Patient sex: M
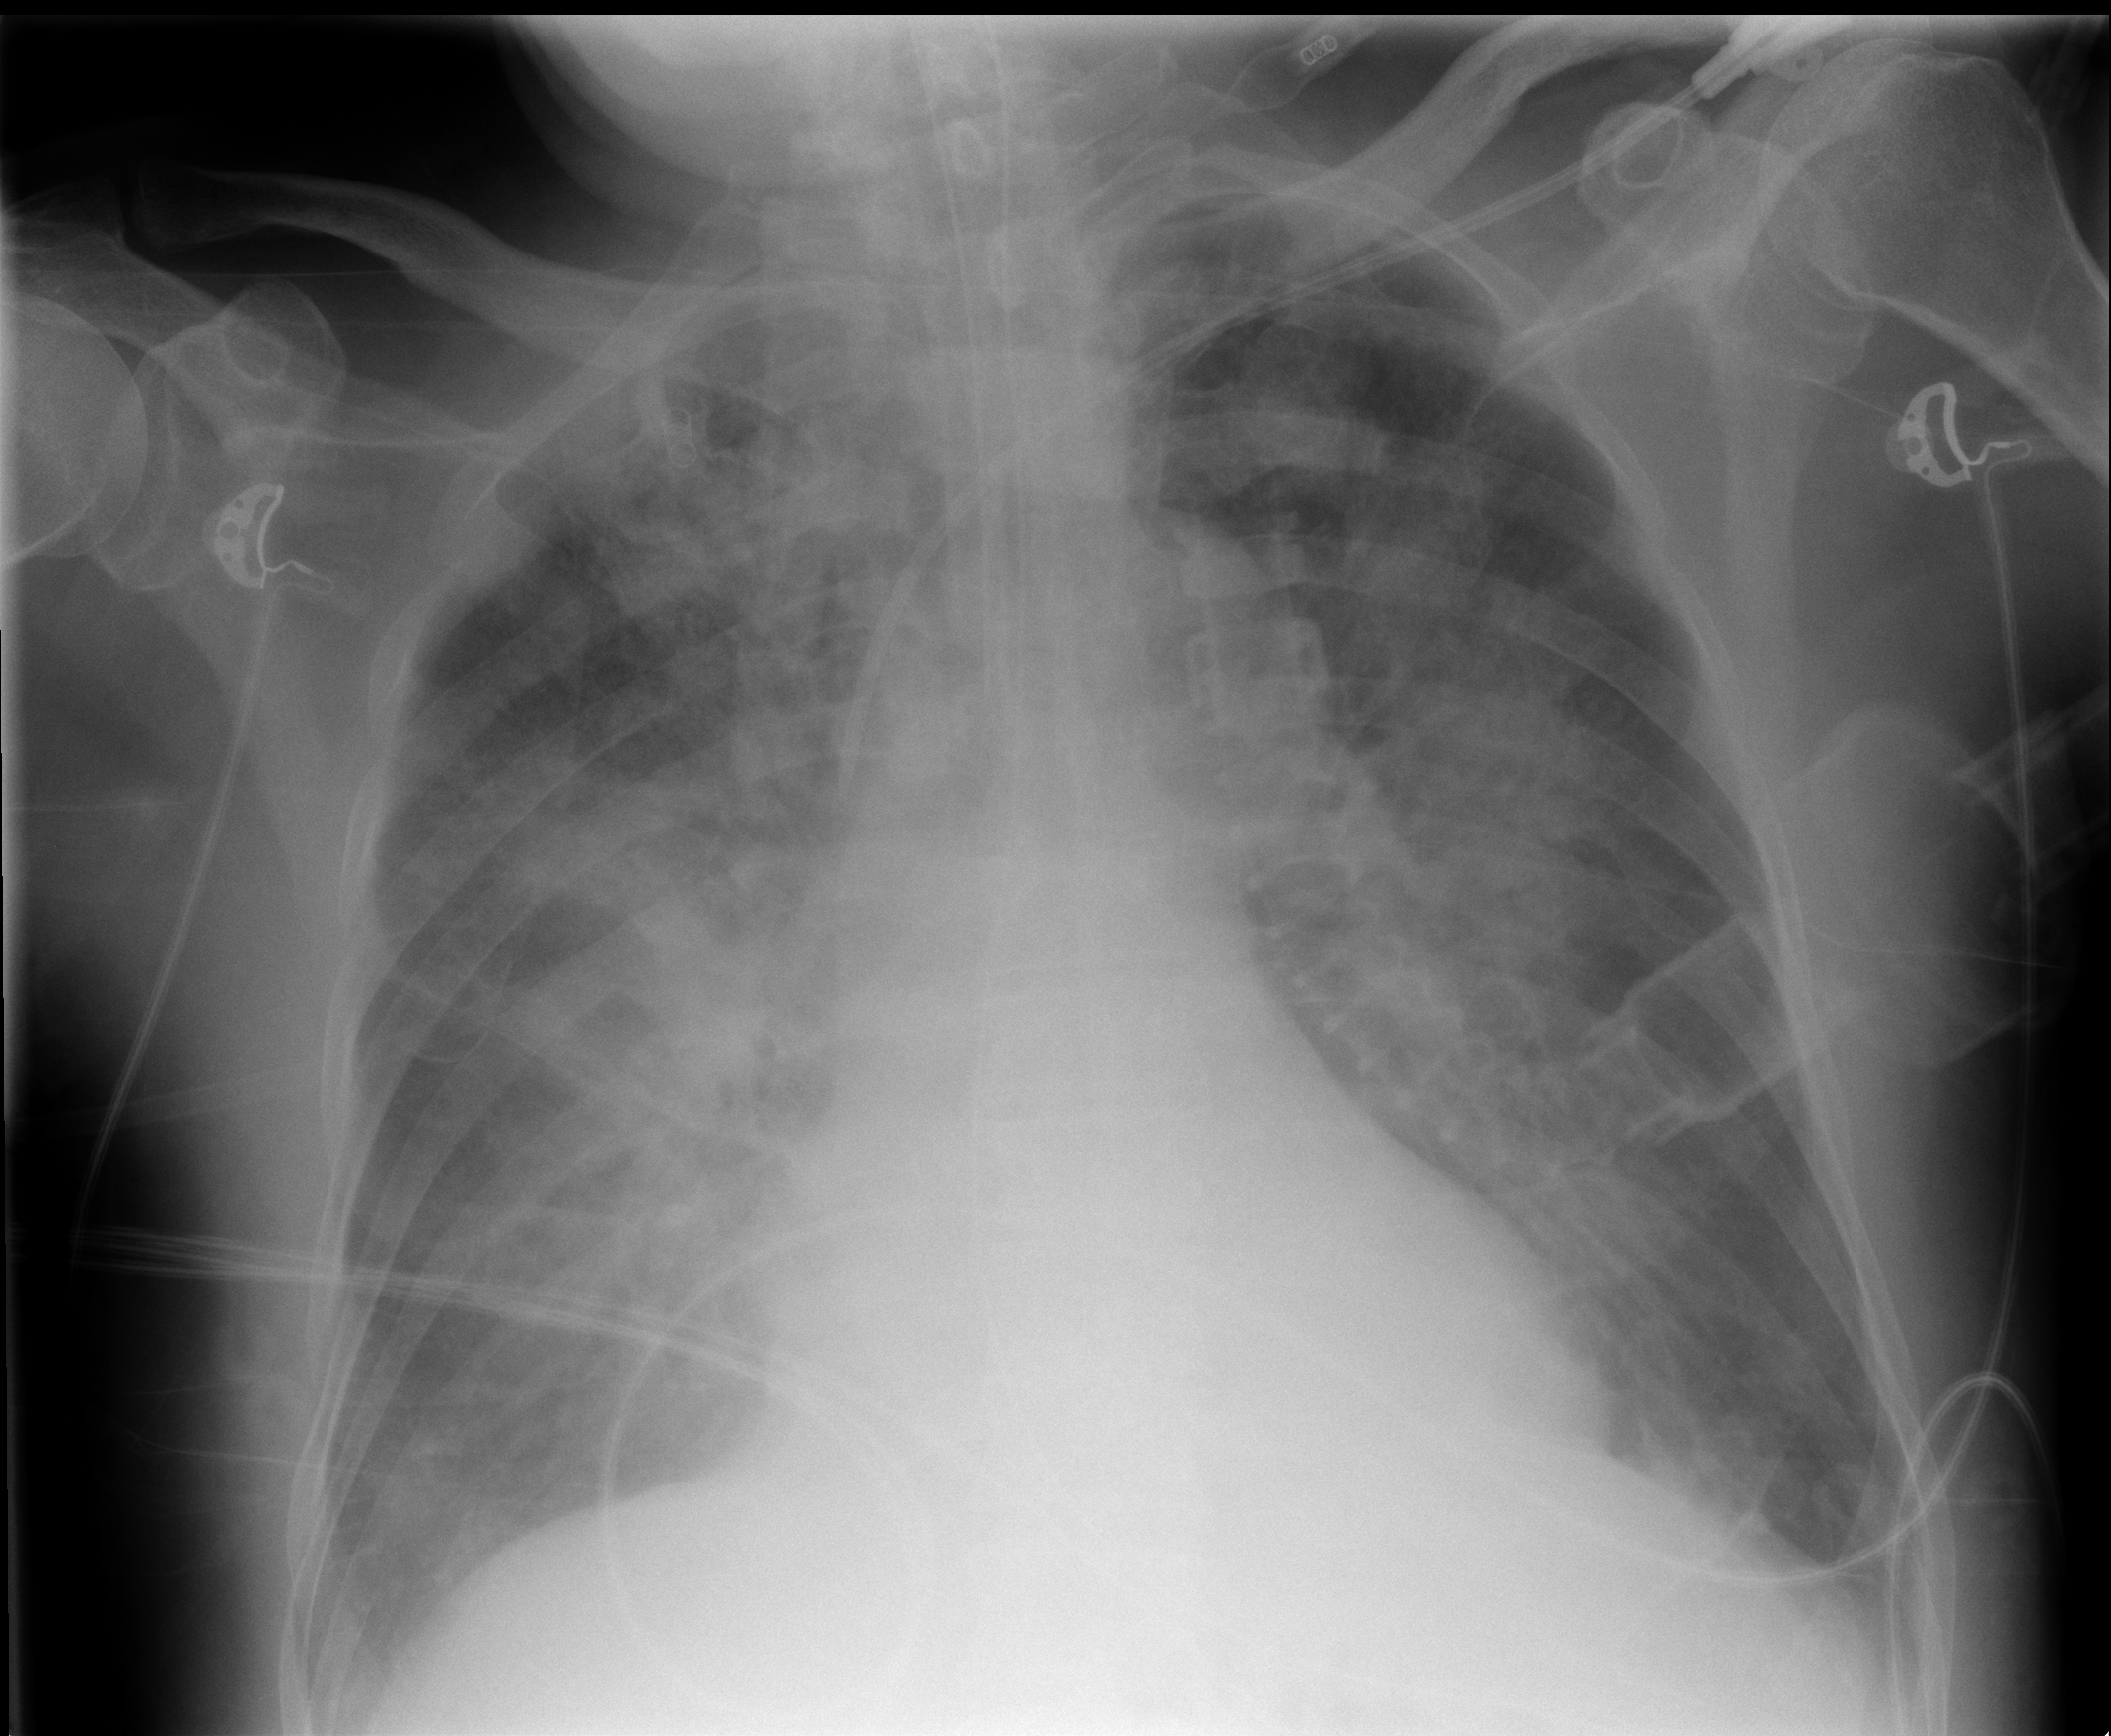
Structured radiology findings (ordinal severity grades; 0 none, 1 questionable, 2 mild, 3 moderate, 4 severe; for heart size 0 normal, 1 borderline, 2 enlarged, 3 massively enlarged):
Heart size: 0
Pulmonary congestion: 3
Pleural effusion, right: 1
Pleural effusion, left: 1
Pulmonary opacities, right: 2
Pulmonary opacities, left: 2
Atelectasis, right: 2
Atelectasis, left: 0